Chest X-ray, PA view. Patient: 39 years old, sex M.
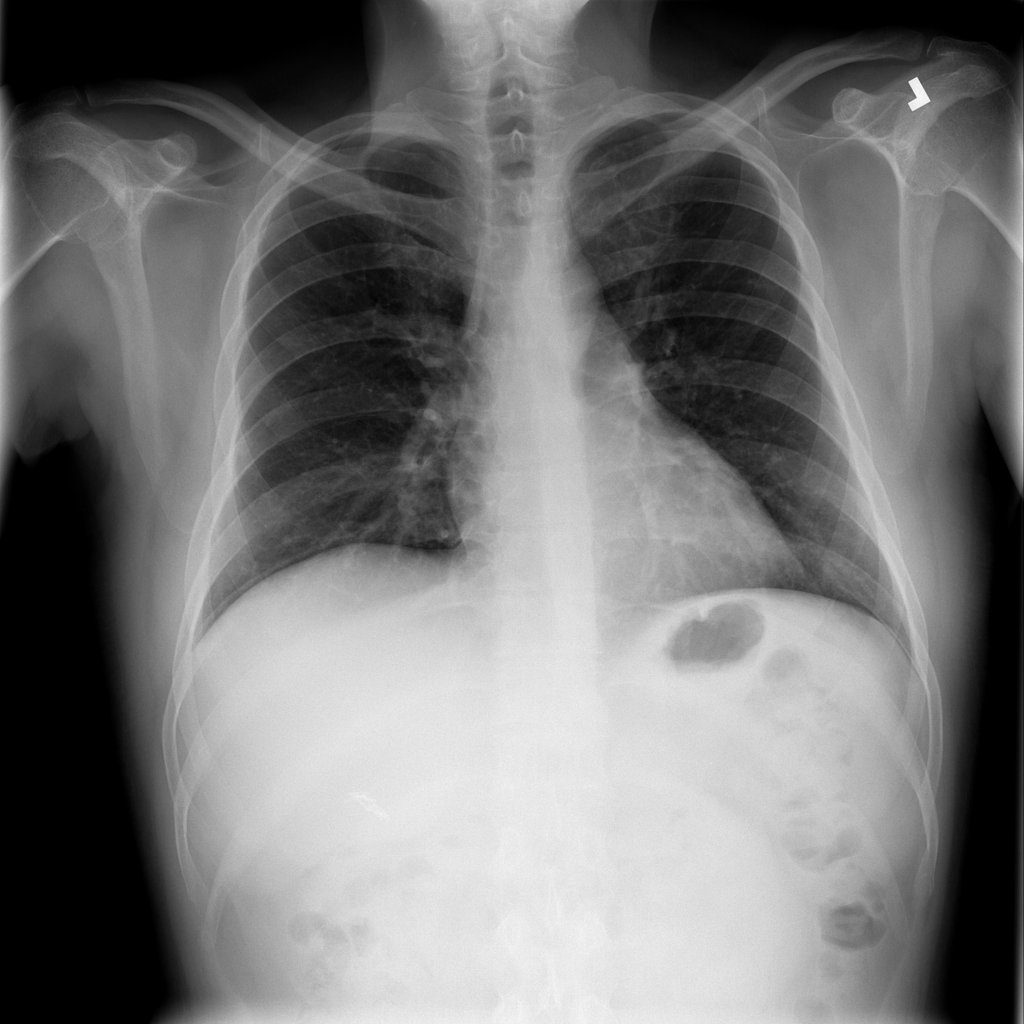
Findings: No Finding